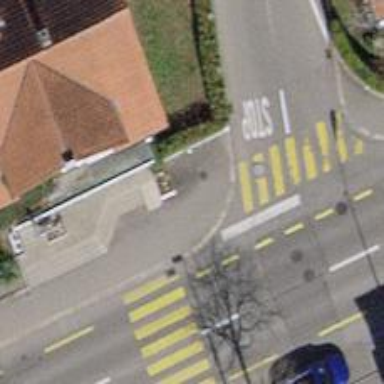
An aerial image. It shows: Sidewalk along the footway.